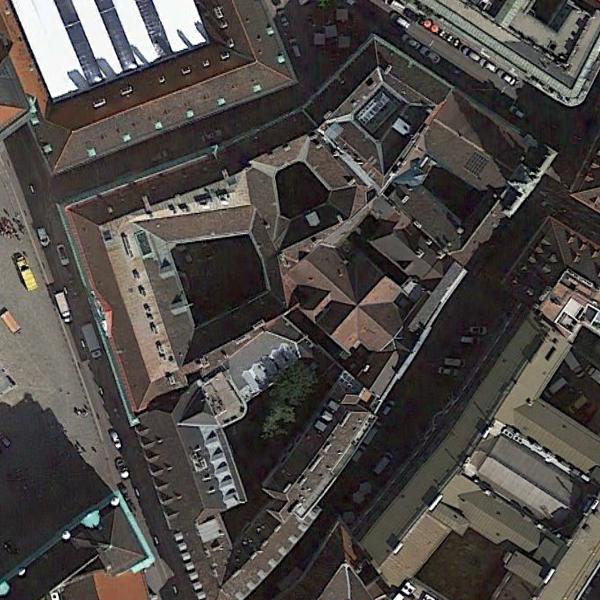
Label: Church